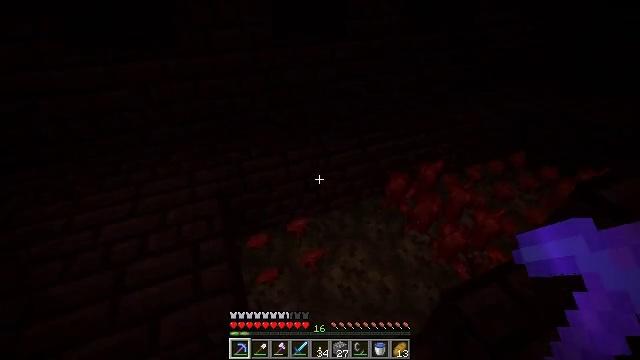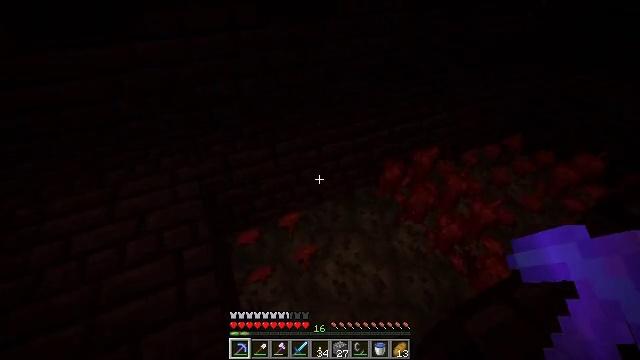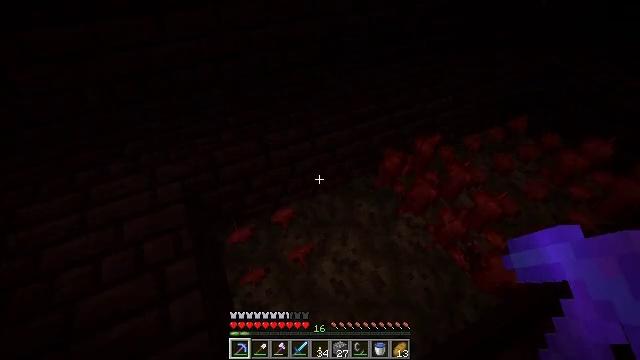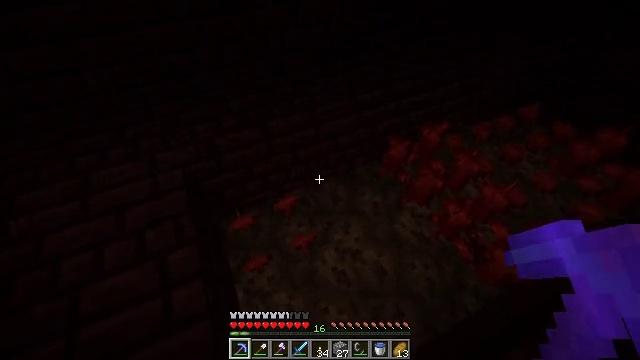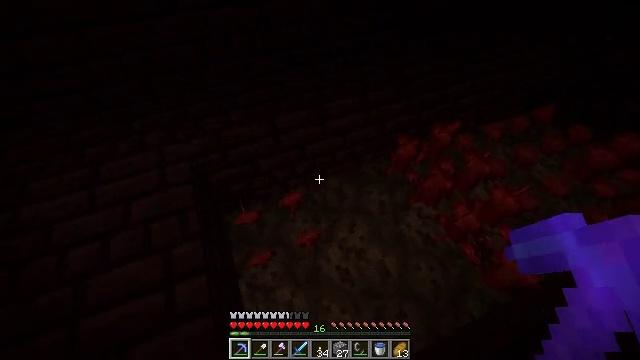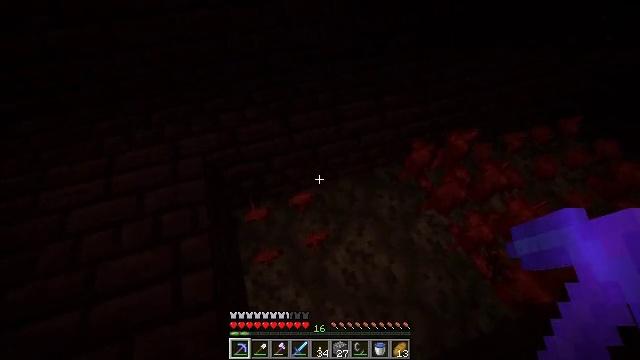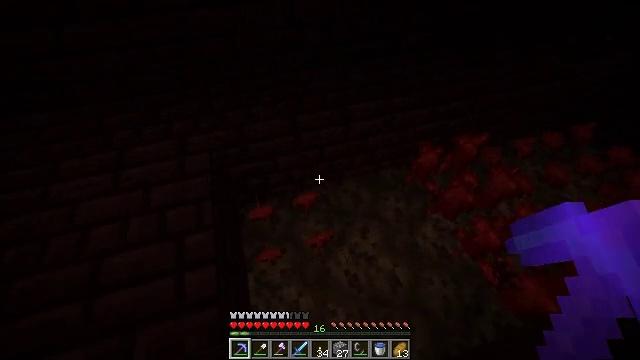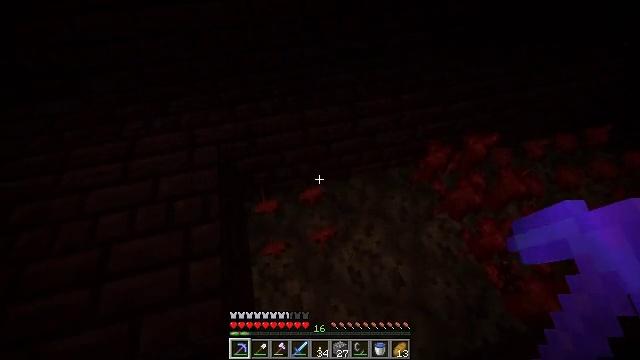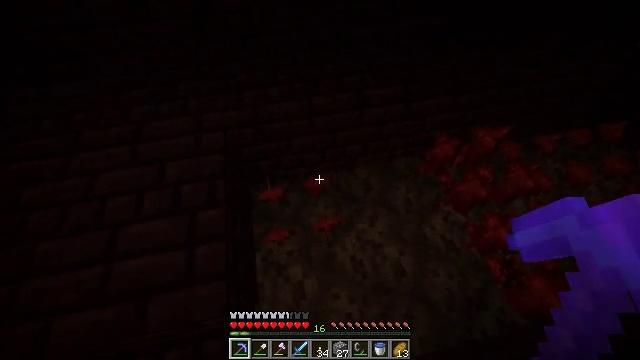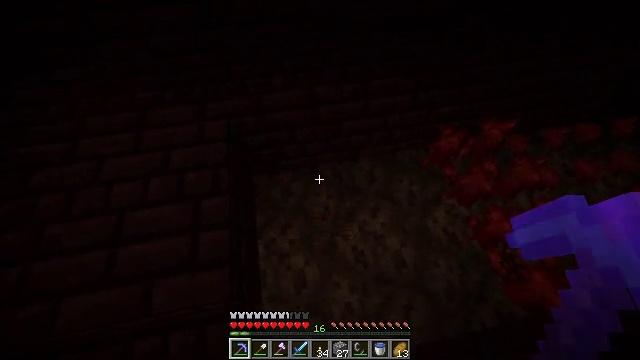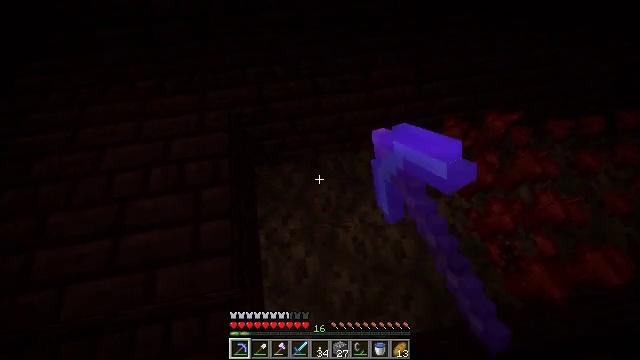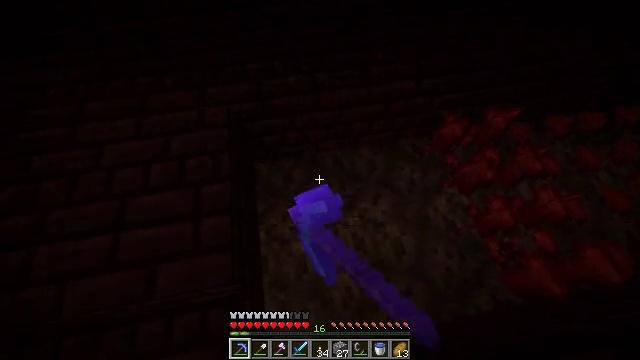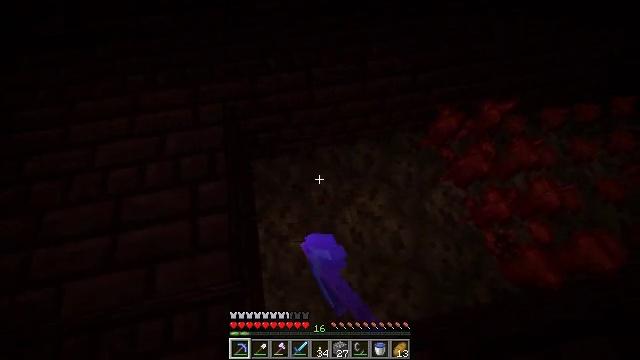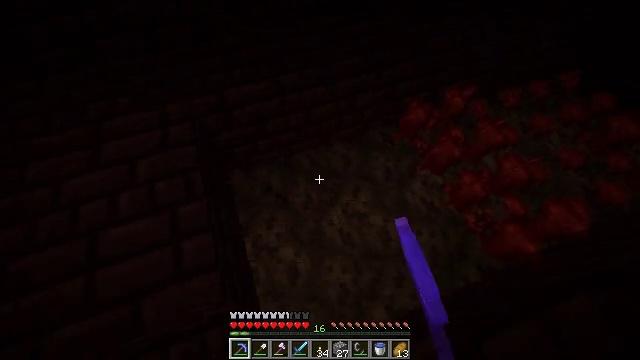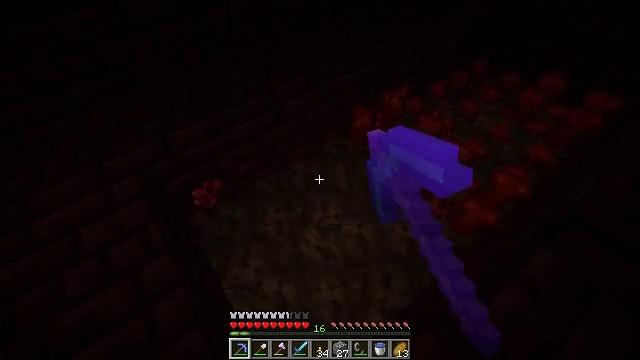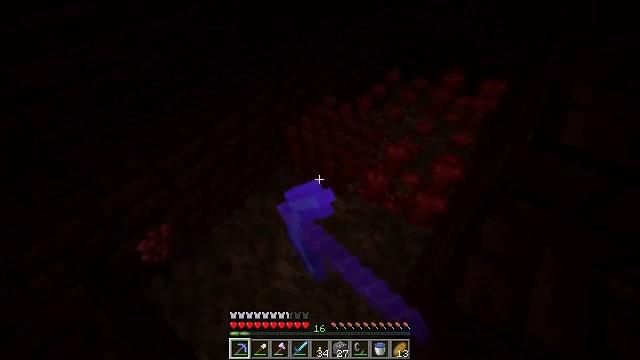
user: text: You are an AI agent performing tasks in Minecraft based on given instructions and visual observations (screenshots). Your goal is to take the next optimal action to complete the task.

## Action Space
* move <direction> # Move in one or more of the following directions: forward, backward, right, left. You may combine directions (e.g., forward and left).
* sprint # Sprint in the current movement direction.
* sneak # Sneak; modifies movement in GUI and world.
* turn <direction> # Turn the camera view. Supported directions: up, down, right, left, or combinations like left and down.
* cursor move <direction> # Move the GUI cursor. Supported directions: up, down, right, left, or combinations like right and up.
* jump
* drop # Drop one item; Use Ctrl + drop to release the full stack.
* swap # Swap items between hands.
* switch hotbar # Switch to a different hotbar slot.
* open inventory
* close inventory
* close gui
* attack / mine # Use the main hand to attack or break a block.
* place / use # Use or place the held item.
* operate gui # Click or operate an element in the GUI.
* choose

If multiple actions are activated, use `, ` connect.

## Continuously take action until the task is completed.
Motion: motion action
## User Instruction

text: Harvest nether wart in the Nether.
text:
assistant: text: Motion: move forward, turn right and down
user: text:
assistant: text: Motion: turn right and down
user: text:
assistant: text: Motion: turn left and down
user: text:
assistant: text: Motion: turn left and down
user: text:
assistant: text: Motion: turn left
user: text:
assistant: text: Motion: turn left
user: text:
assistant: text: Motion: turn left
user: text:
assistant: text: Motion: turn left and down
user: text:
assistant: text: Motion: turn left and down, attack / mine
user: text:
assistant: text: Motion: turn down, attack / mine
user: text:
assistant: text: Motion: attack / mine
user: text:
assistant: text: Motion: turn right, attack / mine
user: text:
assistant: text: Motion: turn right and up, attack / mine
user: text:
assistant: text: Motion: turn right and up, attack / mine
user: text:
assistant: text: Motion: turn right and up, attack / mine
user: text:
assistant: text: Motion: move forward and move left, turn right and up, attack / mine
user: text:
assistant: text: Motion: move forward and move left, turn right and up, attack / mine
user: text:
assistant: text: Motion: move forward and move left, turn right, attack / mine
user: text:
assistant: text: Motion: move left, turn right, attack / mine
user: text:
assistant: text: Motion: turn right and down, attack / mine
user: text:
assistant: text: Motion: turn right and down, attack / mine
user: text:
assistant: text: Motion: turn right, attack / mine
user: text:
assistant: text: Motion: turn right and up, attack / mine
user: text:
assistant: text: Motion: turn up, attack / mine
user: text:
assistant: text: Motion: turn left and up, attack / mine
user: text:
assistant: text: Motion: move forward and move left, turn left, attack / mine
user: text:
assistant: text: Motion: move forward and move left, turn up, attack / mine
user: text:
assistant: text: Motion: move forward and move left, turn up, attack / mine
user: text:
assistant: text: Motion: move forward and move left, turn right and up, attack / mine
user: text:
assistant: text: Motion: move forward, turn up, attack / mine